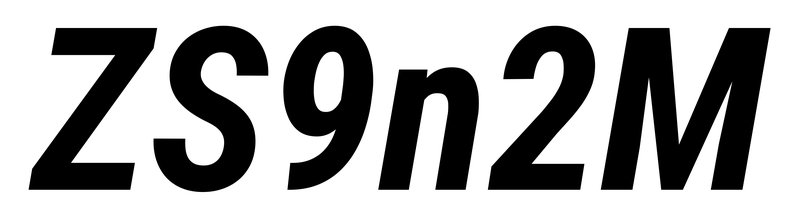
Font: Roboto-Italic_Condensed_Bold_Italic